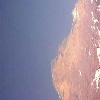
Label: water